Question: Hi Iam using HTML/javascript/jquery. But i am getting below error in IE alone.I am using IE7 and XP.

below is the code:
'''
$(function(){
$("select").multiselect();
var i =1;
$("select").change(function () {
var str = $(this).val();
$('.lbCriteriaContainer').html('');
$.each(str, function(index, value) {
var liTag = $('<li class="lbAlt"></li>');
var removeIcon= $('<img src="images/cross.jpg" style="cursor: pointer;width: 15px;padding-top: 3px;">');
var textElement=$('<span>'+value+'</span>');
liTag.append(removeIcon);
liTag.append(textElement);
$('.lbCriteriaContainer').append(liTag);
removeIcon.bind('click',function(){
liTag.remove();
$('select [value='+value+']').removeAttr('selected');
$('select').multiselect('refresh');
});
});
}).change();
<script type="text/javascript" src="js/jquery-1.6.js" ></script>
<link rel="stylesheet" type="text/css" href="css/jquery.multiselect.css" />
<link rel="stylesheet" type="text/css" href="http://ajax.googleapis.com/ajax/libs/jqueryui/1/themes/ui-lightness/jquery-ui.css" />
<script type="text/javascript" src="http://ajax.googleapis.com/ajax/libs/jquery/1/jquery.js"></script>
<script type="text/javascript" src="http://ajax.googleapis.com/ajax/libs/jqueryui/1/jquery-ui.min.js"></script>
<script src="js/jquery.multiselect.js" type="text/javascript"></script>
'''
Thanks!
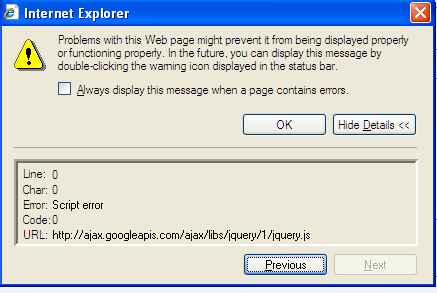
Answer: You're missing the closing brace and parenthesis of the '$(function(){' statement:
and this section should be after all the included script loaded ;) - jogesh_pi
'''
<link rel="stylesheet" type="text/css" href="css/jquery.multiselect.css" />
<link rel="stylesheet" type="text/css" href="http://ajax.googleapis.com/ajax/libs/jqueryui/1/themes/ui-lightness/jquery-ui.css" />
<script type="text/javascript" src="http://ajax.googleapis.com/ajax/libs/jquery/1/jquery.js"></script>
<script type="text/javascript" src="http://ajax.googleapis.com/ajax/libs/jqueryui/1/jquery-ui.min.js"></script>
<script src="js/jquery.multiselect.js" type="text/javascript"></script>
$(function(){
$("select").multiselect();
var i =1;
$("select").change(function () {
var str = $(this).val();
$('.lbCriteriaContainer').html('');
$.each(str, function(index, value) {
var liTag = $('<li class="lbAlt"></li>');
var removeIcon= $('<img src="images/cross.jpg" style="cursor: pointer;width: 15px;padding-top: 3px;">');
var textElement=$('<span>'+value+'</span>');
liTag.append(removeIcon);
liTag.append(textElement);
$('.lbCriteriaContainer').append(liTag);
removeIcon.bind('click',function(){
liTag.remove();
$('select [value='+value+']').removeAttr('selected');
$('select').multiselect('refresh');
});
});
}).change();
});
'''